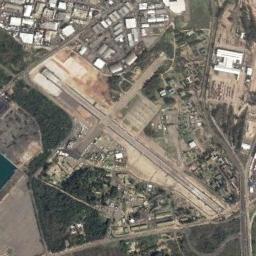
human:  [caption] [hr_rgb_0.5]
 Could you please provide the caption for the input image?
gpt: An airport is surrounded by many buildings and trees .

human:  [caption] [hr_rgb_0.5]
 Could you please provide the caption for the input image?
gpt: A complex airport with many runways and buildings is surrounded by a residential area and green forest .

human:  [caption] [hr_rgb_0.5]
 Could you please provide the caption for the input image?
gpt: This airport has only one runway, And here is a row of planes parked in the open space .

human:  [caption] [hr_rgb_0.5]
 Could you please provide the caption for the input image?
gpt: An airport with two runways perpendicular to each other on the lawn and some buildings arranged neatly beside .

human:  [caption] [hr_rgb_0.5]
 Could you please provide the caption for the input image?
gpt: There is a cross road at the airport .